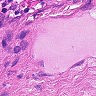
Metastatic tissue present: no